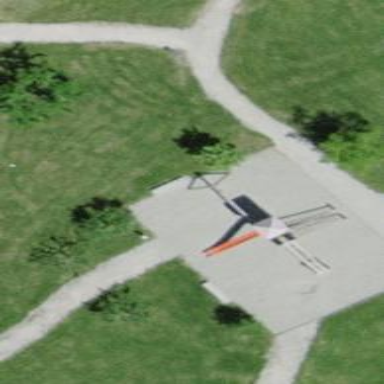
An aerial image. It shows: Playground area for leisure activities on the land.